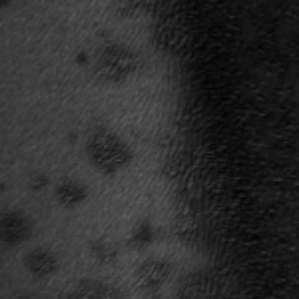
Label: frost